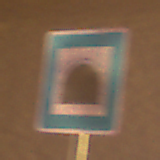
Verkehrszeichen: Tunnel
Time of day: Night
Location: Outdoor (Urban)
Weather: Clear
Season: NotSpecified
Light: Artificial